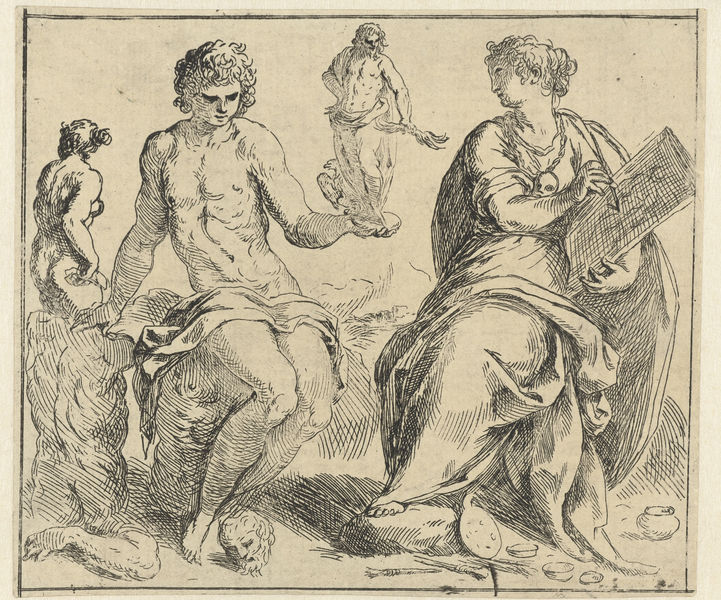
Titel: Personificaties van beeldhouwkunst en schilderkunst
Künstler: Jacopo (il Giovane) Palma
Standort: Amsterdam
Institution: Rijksmuseum
Schlagwörter: akt, feder, gott, kopf, mann, nackt, umhang, weiß, frau, schwarz, skizze, zeichnung, tuch, arm, stein, bild, figur, engel, figuren, malerin, nacktheit, druck, druckgraphik, stich, leinwand, malen, palette, pinsel, stift, emblem, gefäße, zeichnerin, tuvh